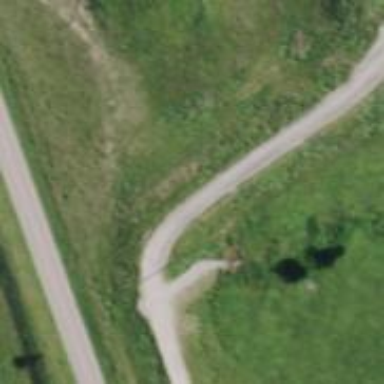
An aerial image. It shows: Road leading to wind farm area designated for service vehicles.